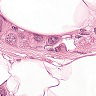
Metastatic tissue present: yes